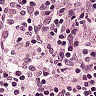
Metastatic tissue present: no